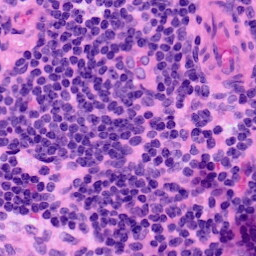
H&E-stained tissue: LymphNode